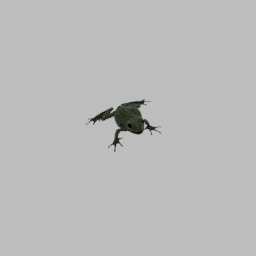
Label: animals